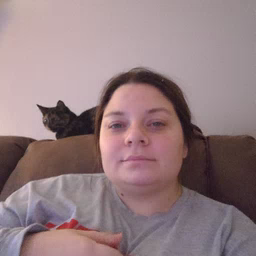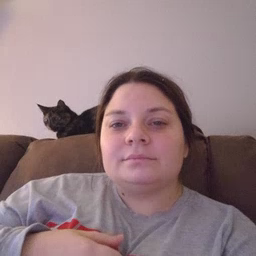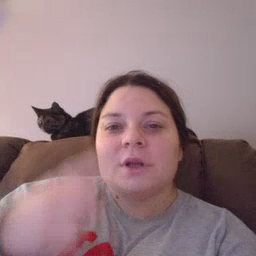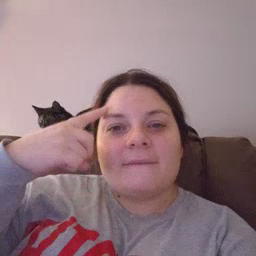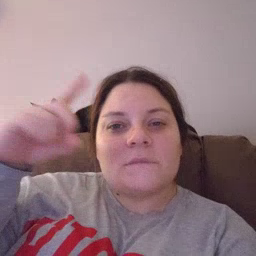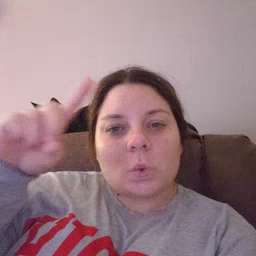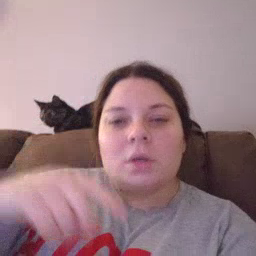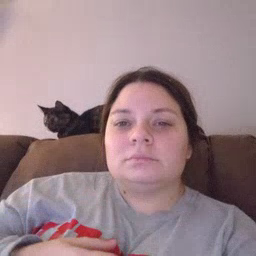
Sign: for